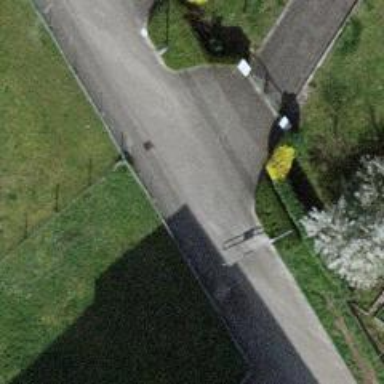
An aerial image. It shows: Cycle barrier.